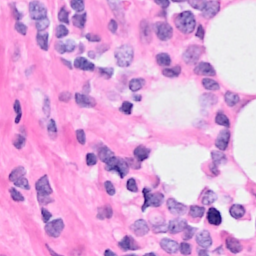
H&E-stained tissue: Breast